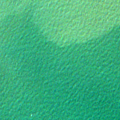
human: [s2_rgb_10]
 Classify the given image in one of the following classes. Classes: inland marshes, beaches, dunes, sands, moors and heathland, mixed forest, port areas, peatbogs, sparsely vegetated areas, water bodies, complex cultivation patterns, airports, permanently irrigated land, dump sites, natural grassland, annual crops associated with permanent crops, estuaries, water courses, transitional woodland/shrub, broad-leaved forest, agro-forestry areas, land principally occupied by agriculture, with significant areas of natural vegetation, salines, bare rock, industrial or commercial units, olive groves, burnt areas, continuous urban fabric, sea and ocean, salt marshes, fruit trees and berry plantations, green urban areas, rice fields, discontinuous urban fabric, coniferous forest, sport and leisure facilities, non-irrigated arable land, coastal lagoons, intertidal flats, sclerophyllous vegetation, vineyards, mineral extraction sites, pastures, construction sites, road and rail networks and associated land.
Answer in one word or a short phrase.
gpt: sea and ocean